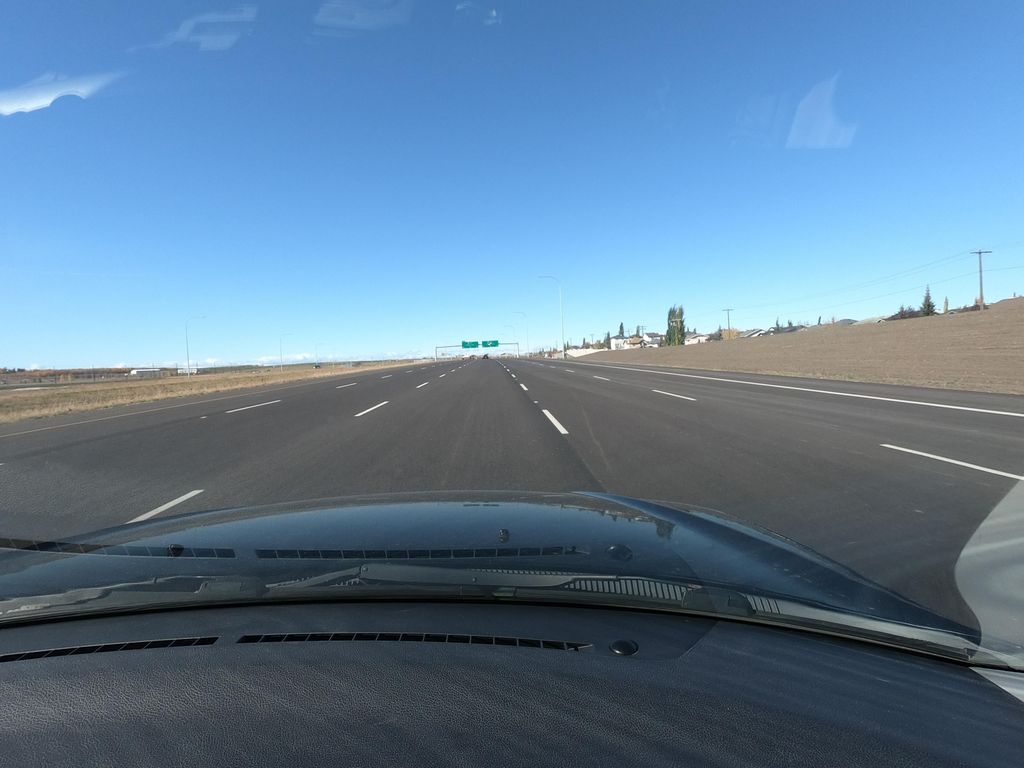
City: calgary